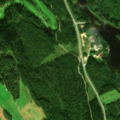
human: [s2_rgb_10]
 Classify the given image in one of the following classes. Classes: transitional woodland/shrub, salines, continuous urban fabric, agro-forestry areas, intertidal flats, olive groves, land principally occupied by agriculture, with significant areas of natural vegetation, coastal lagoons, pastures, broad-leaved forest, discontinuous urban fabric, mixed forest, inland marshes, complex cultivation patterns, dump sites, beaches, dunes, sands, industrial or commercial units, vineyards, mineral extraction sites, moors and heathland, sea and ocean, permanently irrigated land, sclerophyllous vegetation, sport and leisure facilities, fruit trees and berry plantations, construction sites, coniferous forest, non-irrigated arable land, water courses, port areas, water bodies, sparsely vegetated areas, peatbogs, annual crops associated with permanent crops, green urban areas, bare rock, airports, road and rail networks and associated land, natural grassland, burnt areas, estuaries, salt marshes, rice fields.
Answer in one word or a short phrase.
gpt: sport and leisure facilities, non-irrigated arable land, land principally occupied by agriculture, with significant areas of natural vegetation, broad-leaved forest, coniferous forest, mixed forest, water bodies